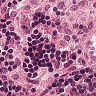
Metastatic tissue present: no